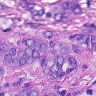
Metastatic tissue present: yes